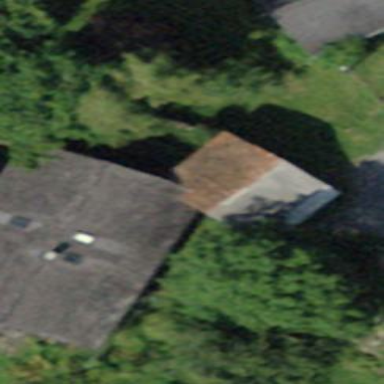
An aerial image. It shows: Barn.